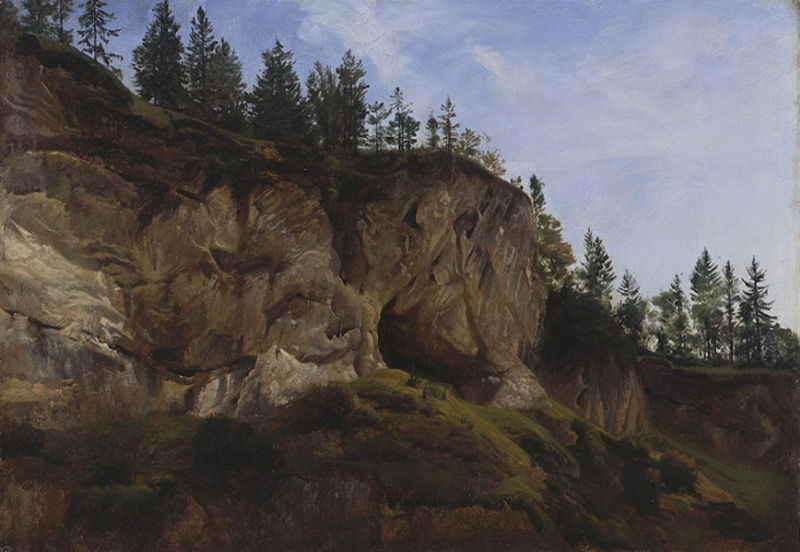
Titel: Felsabhang in der Schweiz
Künstler: Johann Wilhelm Schirmer
Standort: Karlsruhe
Institution: Staatliche Kunsthalle Karlsruhe
Schlagwörter: blue, white, dark, face, green, old, painting, yellow, brown, cliff, clouds, rock, rocks, sky, stone, tree, hill, landscape, mountain, nature, trees, forest, grass, light, pine, entrance, exterior, view, color, shadow, wilderness, mother, cliffs, outside, ravine, park, watercolor, art, pastel, peak, west, calm, forrest, cave, paint, contrast, moss, pines, crags, banks, cream, precipice, rocky, high, serene, wild, yellowstone, edge, desolate, soaring, artwork, erosion, cliffside, adit, outcrop, cliff face, artigo.org, jutted, cav